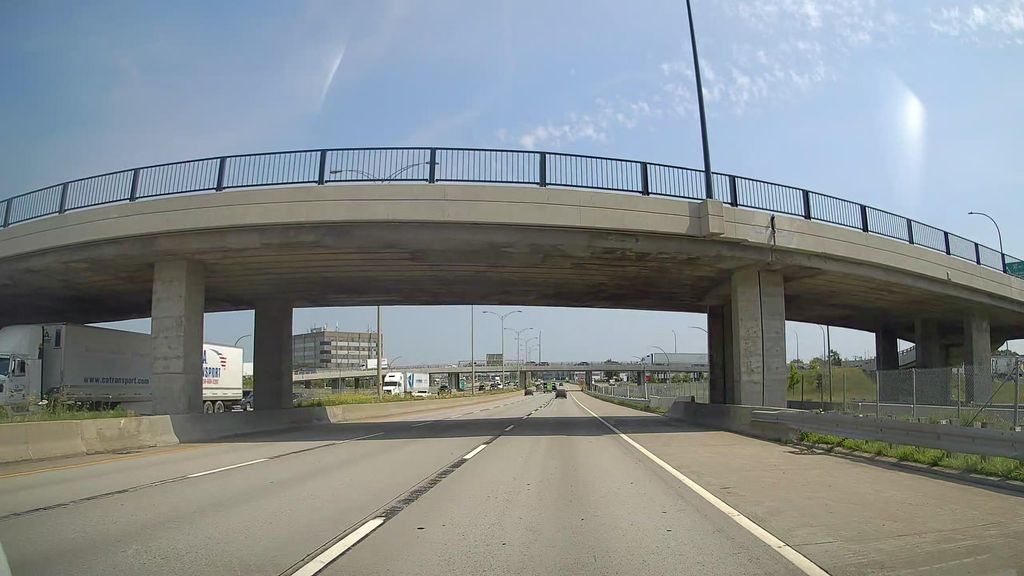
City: montreal